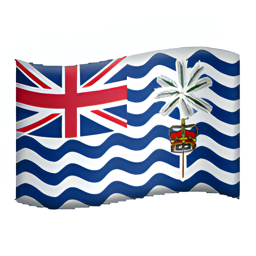
Name: flag for diego garcia
Emoji: 🇩🇬
Group: Flags
Sub-group: country-flag